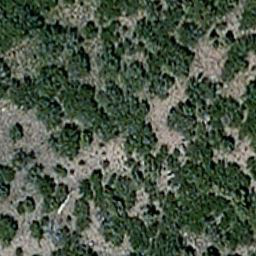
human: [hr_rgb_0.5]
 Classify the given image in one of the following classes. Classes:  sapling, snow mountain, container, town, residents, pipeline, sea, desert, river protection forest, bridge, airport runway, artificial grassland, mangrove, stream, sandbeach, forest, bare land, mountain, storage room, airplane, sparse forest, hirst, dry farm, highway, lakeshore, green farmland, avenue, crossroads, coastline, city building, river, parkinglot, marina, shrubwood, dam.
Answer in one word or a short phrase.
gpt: sparse forest